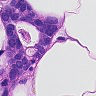
Metastatic tissue present: yes